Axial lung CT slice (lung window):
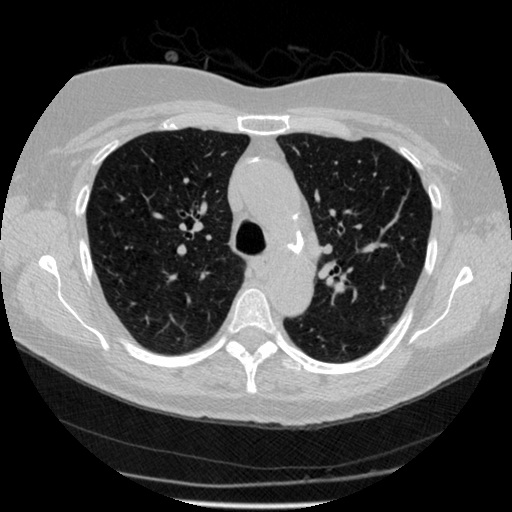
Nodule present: no